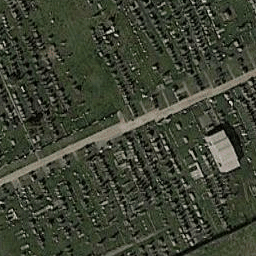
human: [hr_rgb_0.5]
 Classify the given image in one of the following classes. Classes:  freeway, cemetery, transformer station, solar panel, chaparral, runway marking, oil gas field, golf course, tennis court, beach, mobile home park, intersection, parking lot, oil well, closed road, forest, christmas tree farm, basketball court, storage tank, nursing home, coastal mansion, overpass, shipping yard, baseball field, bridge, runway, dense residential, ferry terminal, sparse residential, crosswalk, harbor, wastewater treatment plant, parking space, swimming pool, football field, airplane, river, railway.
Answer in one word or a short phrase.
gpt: cemetery